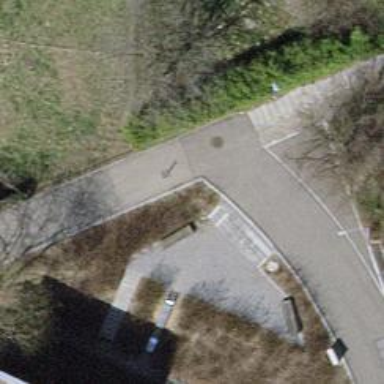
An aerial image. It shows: Bollard barrier.